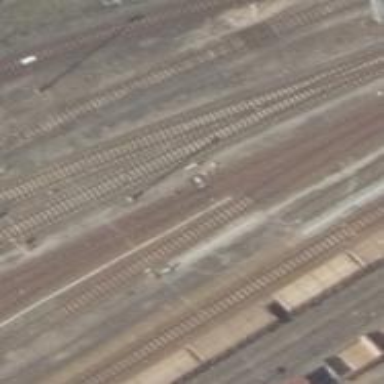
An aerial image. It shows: Railway siding with rails.